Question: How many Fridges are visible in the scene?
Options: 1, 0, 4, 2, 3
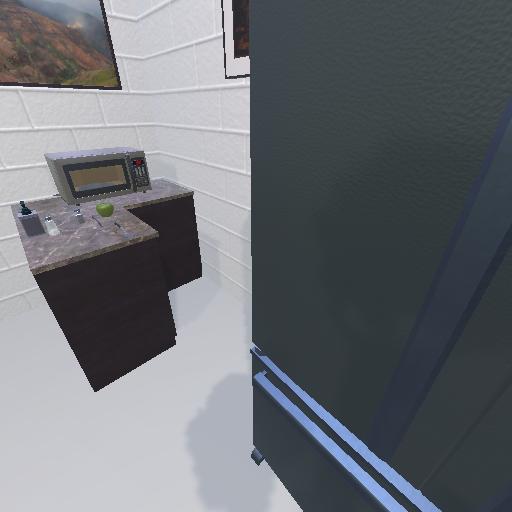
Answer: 1